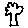
Label: tree